Aerial crown-view tile of a tropical tree (Barro Colorado Island, Panama), acquired 20240611:
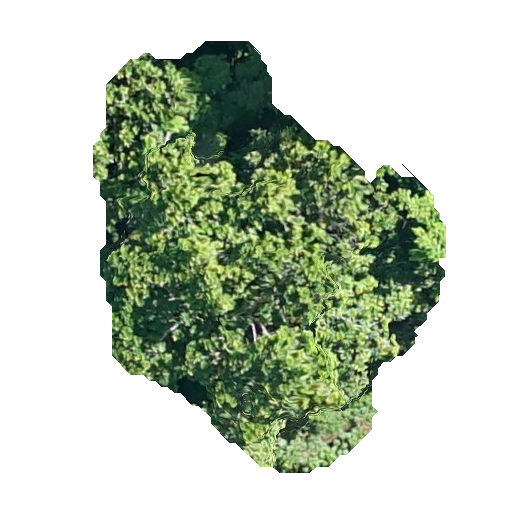
Species: Anacardium excelsum
GBIF accepted scientific name: Anacardium excelsum
Crown area: 158.888 m²